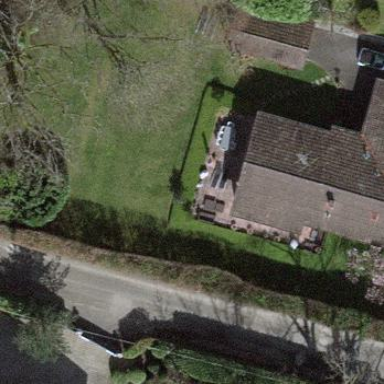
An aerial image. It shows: Garden surrounded by fence.